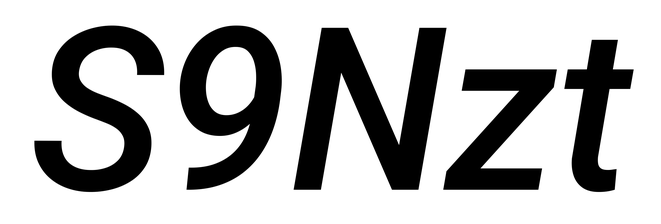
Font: Roboto-Italic_Medium_Italic